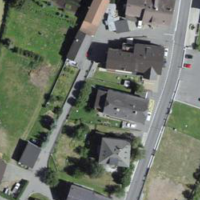
EUNIS habitat code: 54
Species observed at this site:
Saponaria ocymoides